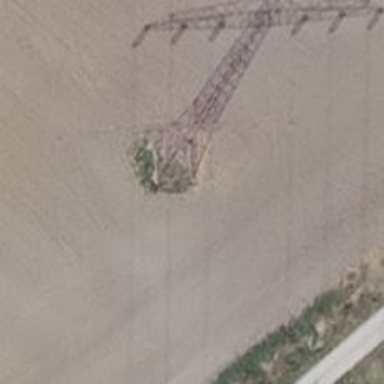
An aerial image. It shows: Power tower.